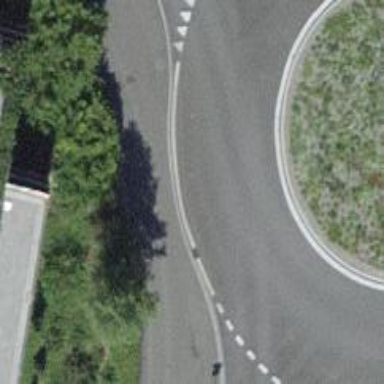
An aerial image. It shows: Asphalt sidewalk along the footway.